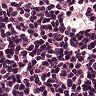
Metastatic tissue present: no